Question: How do I get 'td' value by comparing tr index value using jQuery

I tried like
'''
var index = parseInt(tr.attr("index")); //this is giving index value
'''
now based on index value want to check 'prop = myid'
'''
var id = $("tr:eq(0)").find("td[prop*='myid']").html();
'''
could any one correct me var id expression
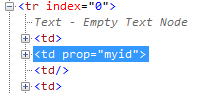
Answer: Just concatenate the index value with the selector
'''
var index = parseInt(tr.attr("index"));
var id = $("tr[index=" + index + "]").find("td[prop=myid]").html();
'''